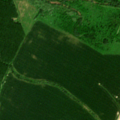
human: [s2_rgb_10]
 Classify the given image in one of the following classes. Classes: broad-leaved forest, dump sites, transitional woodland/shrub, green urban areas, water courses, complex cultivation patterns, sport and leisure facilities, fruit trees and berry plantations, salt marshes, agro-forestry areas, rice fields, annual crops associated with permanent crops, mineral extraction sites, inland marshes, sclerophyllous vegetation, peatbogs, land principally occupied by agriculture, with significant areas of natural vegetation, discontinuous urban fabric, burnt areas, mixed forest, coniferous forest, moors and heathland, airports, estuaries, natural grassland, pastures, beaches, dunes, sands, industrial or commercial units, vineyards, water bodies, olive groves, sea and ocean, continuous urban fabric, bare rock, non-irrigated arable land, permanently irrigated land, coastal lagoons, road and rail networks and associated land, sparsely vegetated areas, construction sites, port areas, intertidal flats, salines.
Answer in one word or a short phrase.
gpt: non-irrigated arable land, broad-leaved forest, transitional woodland/shrub